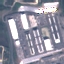
Label: Industrial